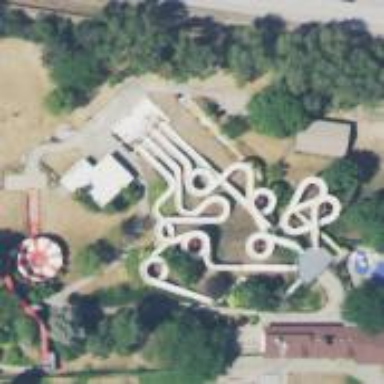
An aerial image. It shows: Bridge leading to water slide attraction.